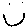
Label: smiley face